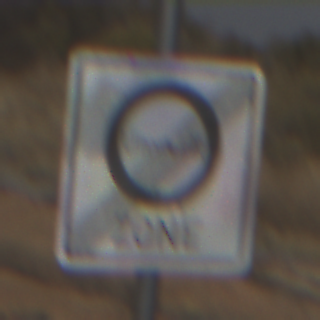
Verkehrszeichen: EndeUmweltzone
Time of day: Midday
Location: Outdoor (Nature)
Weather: PartlyCloudy
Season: NotSpecified
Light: Natural